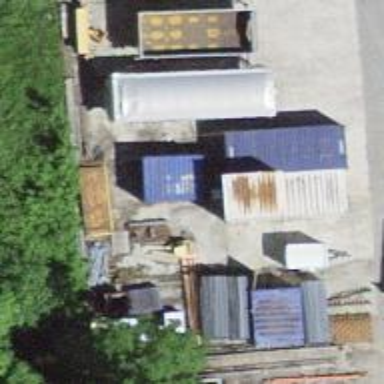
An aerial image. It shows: Hangar building.